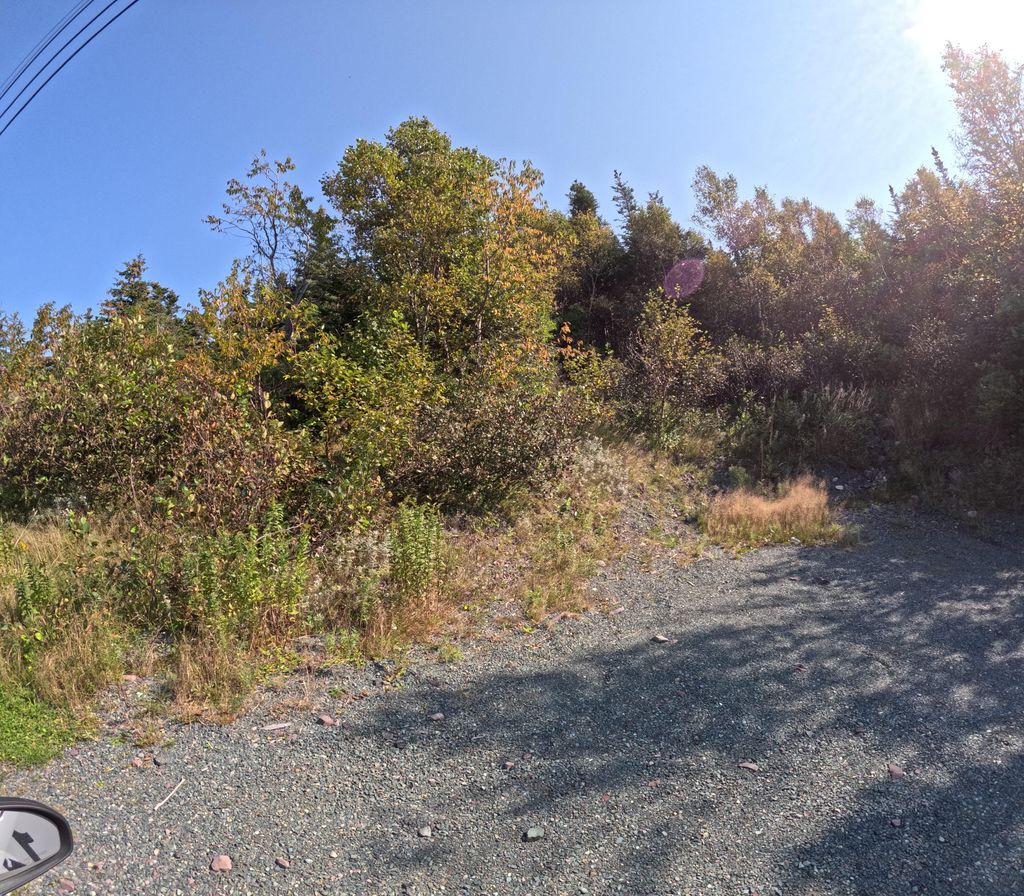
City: st_johns